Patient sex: F
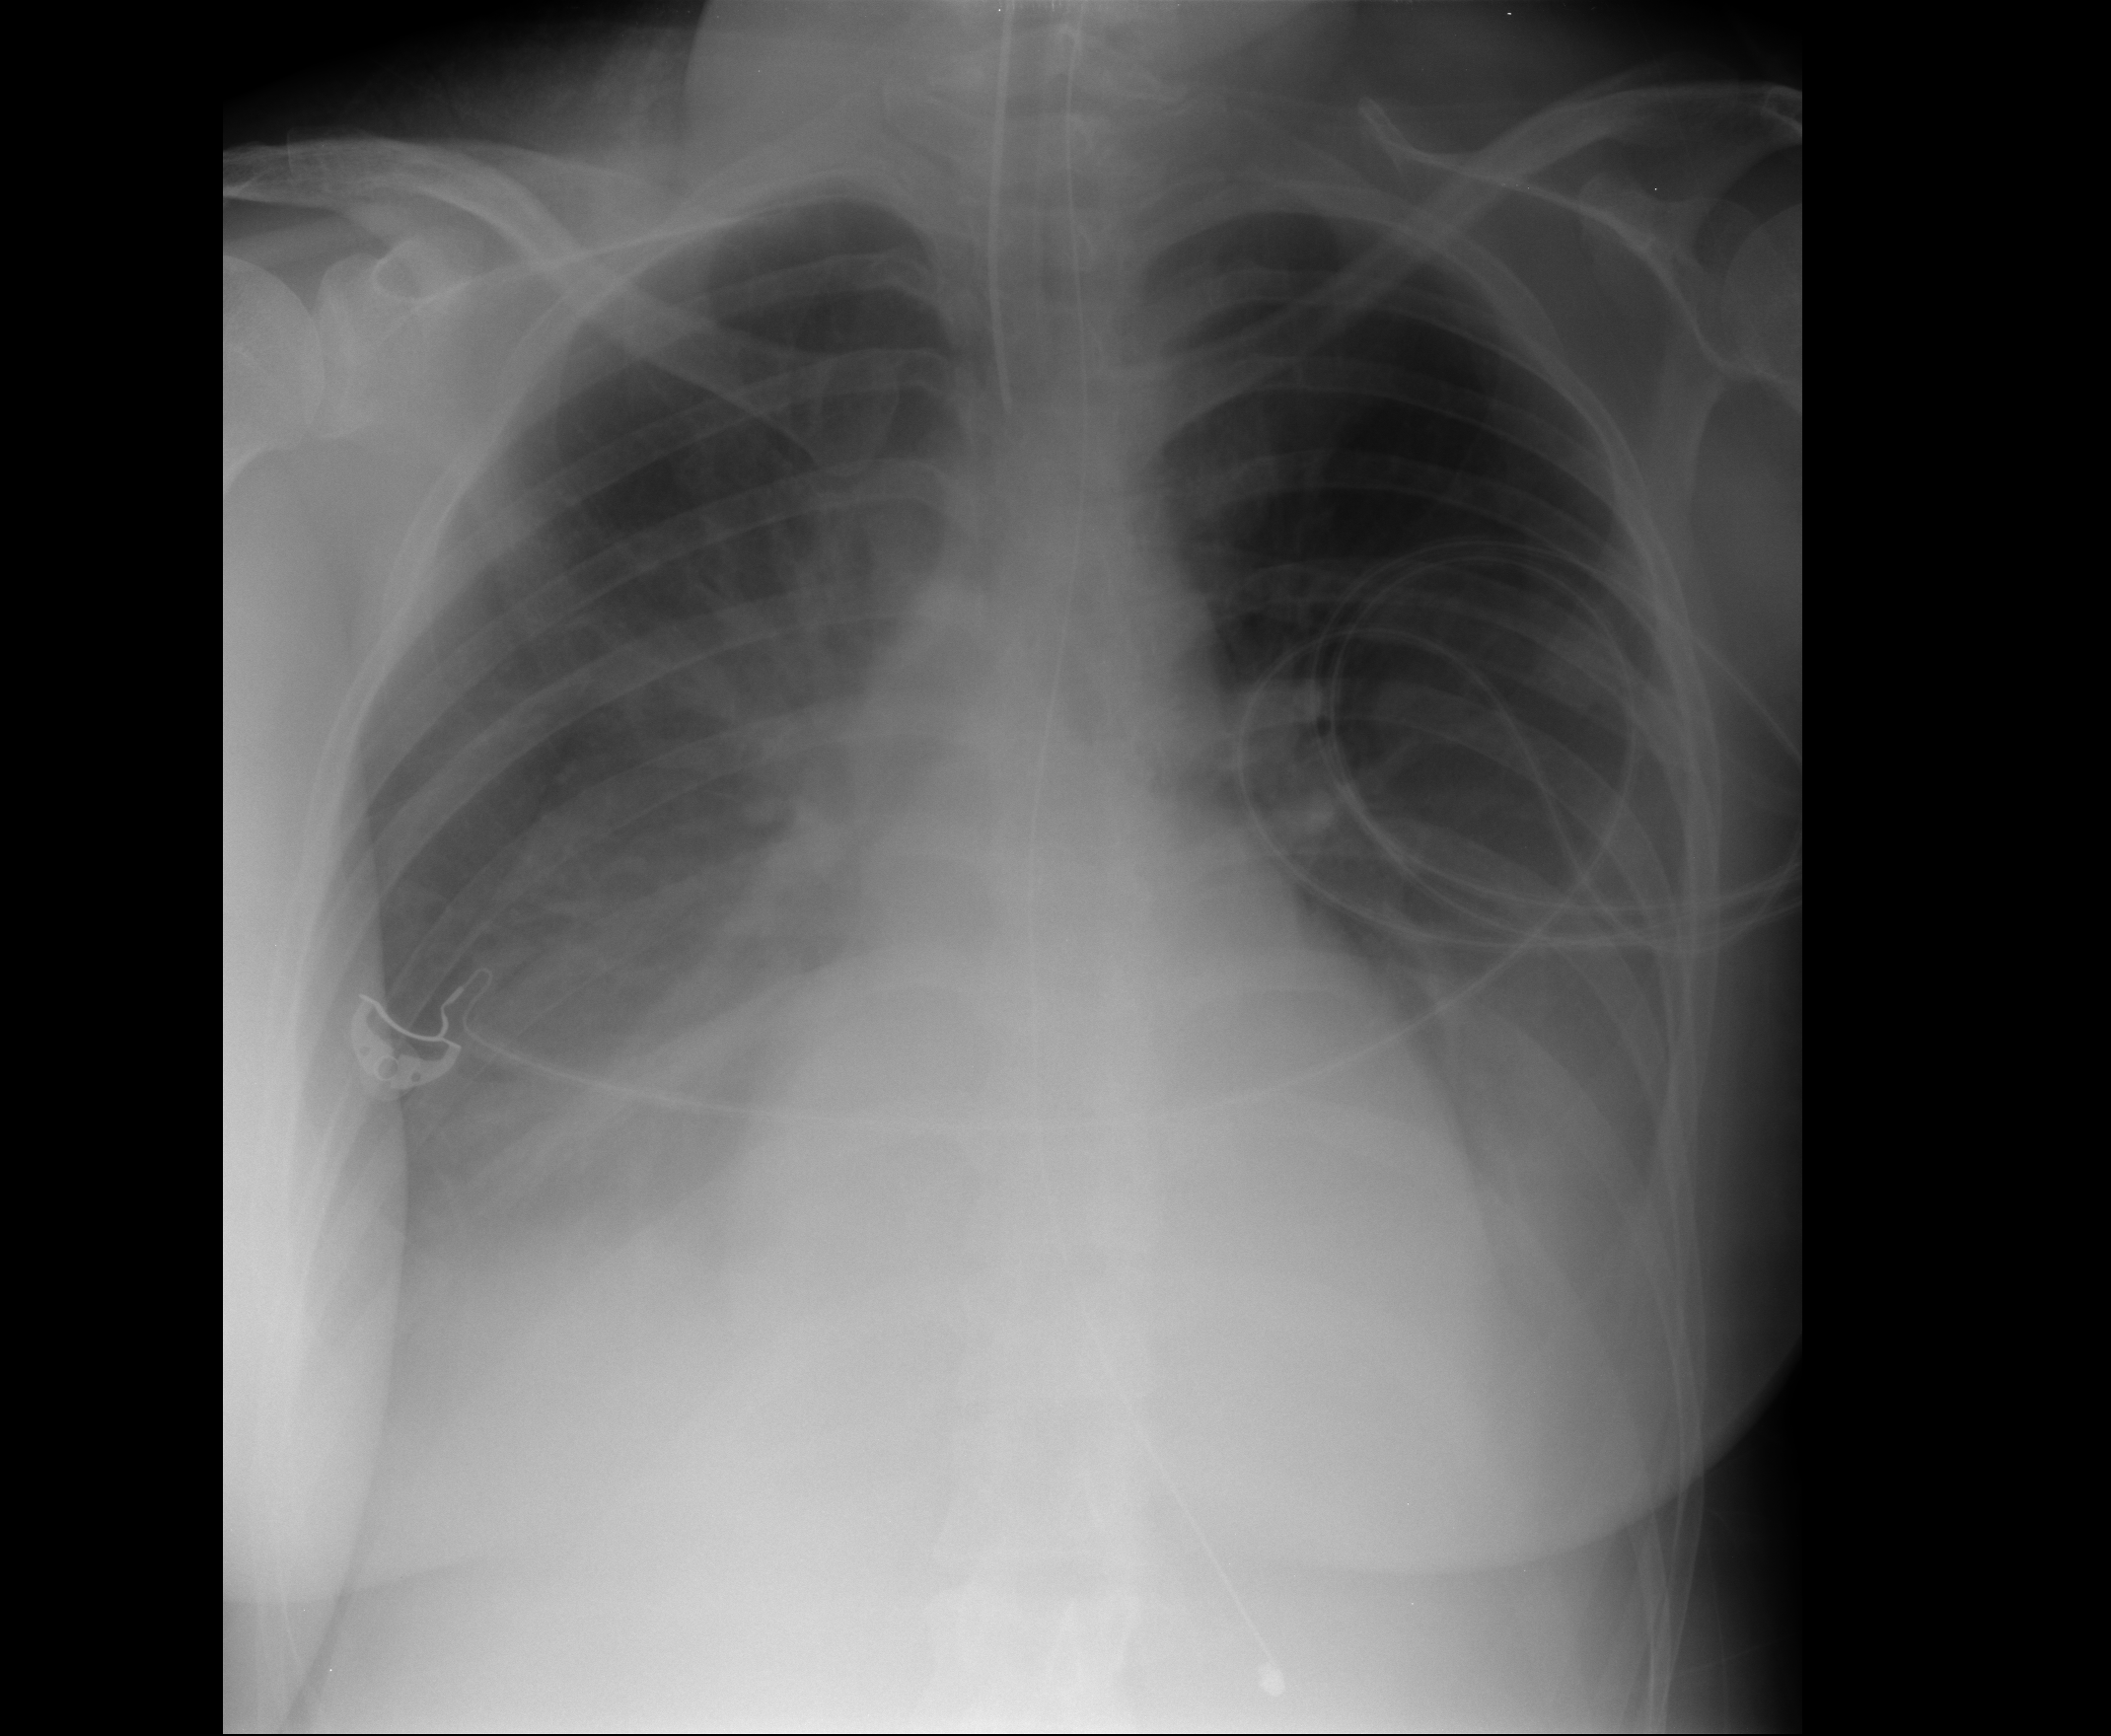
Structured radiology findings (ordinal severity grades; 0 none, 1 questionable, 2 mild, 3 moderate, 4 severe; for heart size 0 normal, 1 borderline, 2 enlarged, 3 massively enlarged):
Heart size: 0
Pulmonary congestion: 3
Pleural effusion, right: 2
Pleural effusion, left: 2
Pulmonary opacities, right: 0
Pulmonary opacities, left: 0
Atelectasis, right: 0
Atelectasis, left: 0